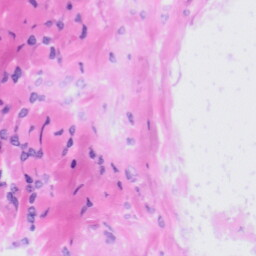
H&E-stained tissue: Tonsil